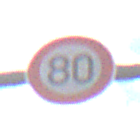
Verkehrszeichen: Geschwindigkeit80
Umgebung: Outdoor, Nature
Tageszeit: Midday
Wetter: PartlyCloudy
Licht: Natural
Jahreszeit: NotSpecified
Kontrast: LowContrast